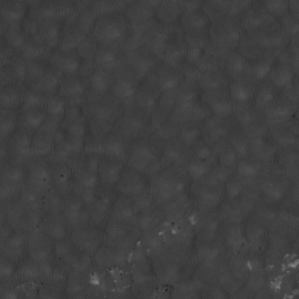
Label: non_frost